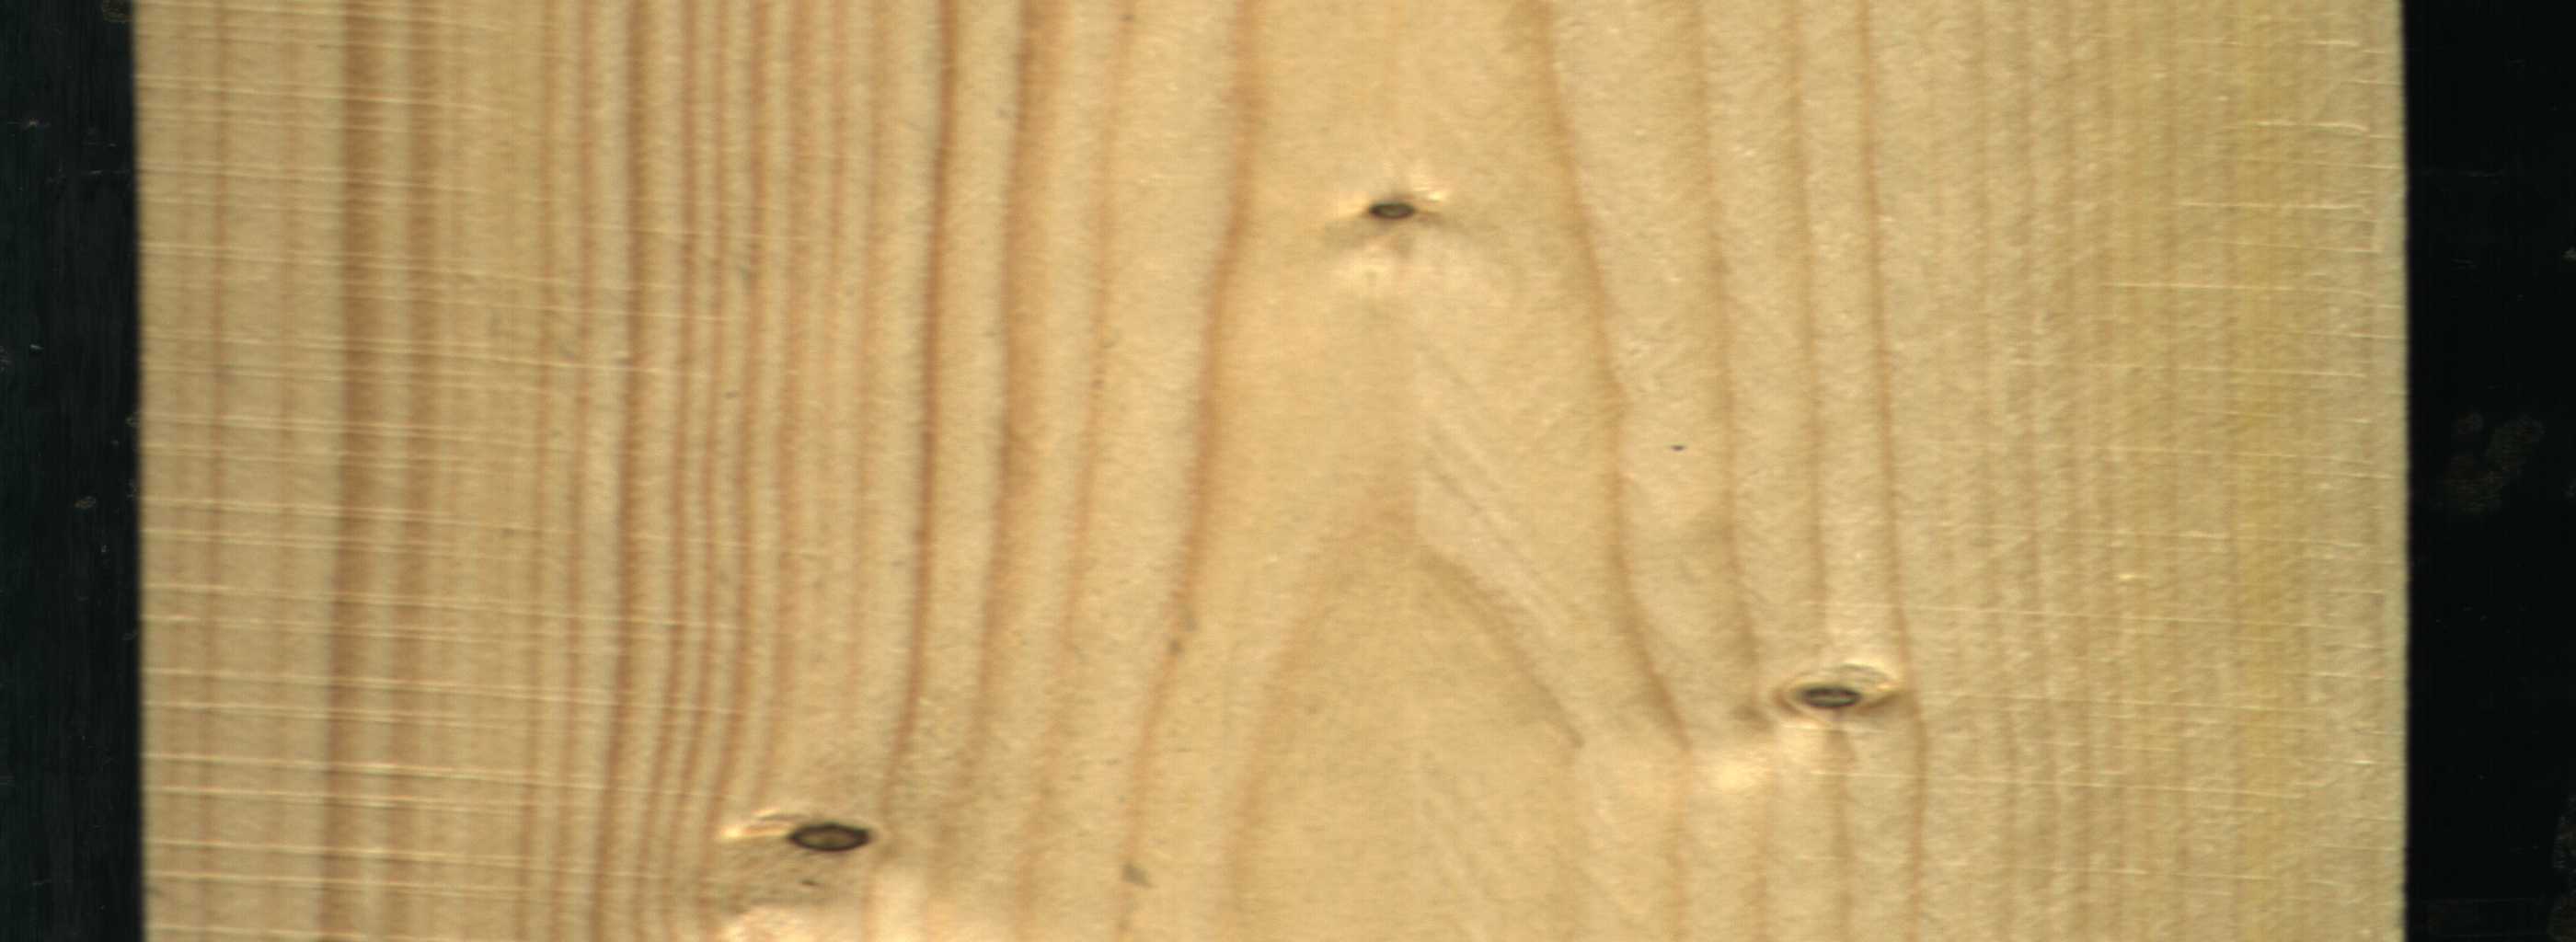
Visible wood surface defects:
Live_Knot
Live_Knot
Live_Knot